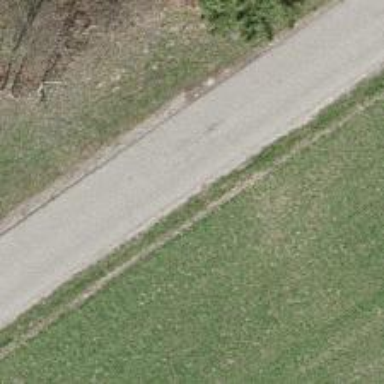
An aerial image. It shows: Unclassified road.